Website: bh-photo
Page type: customer-info-address
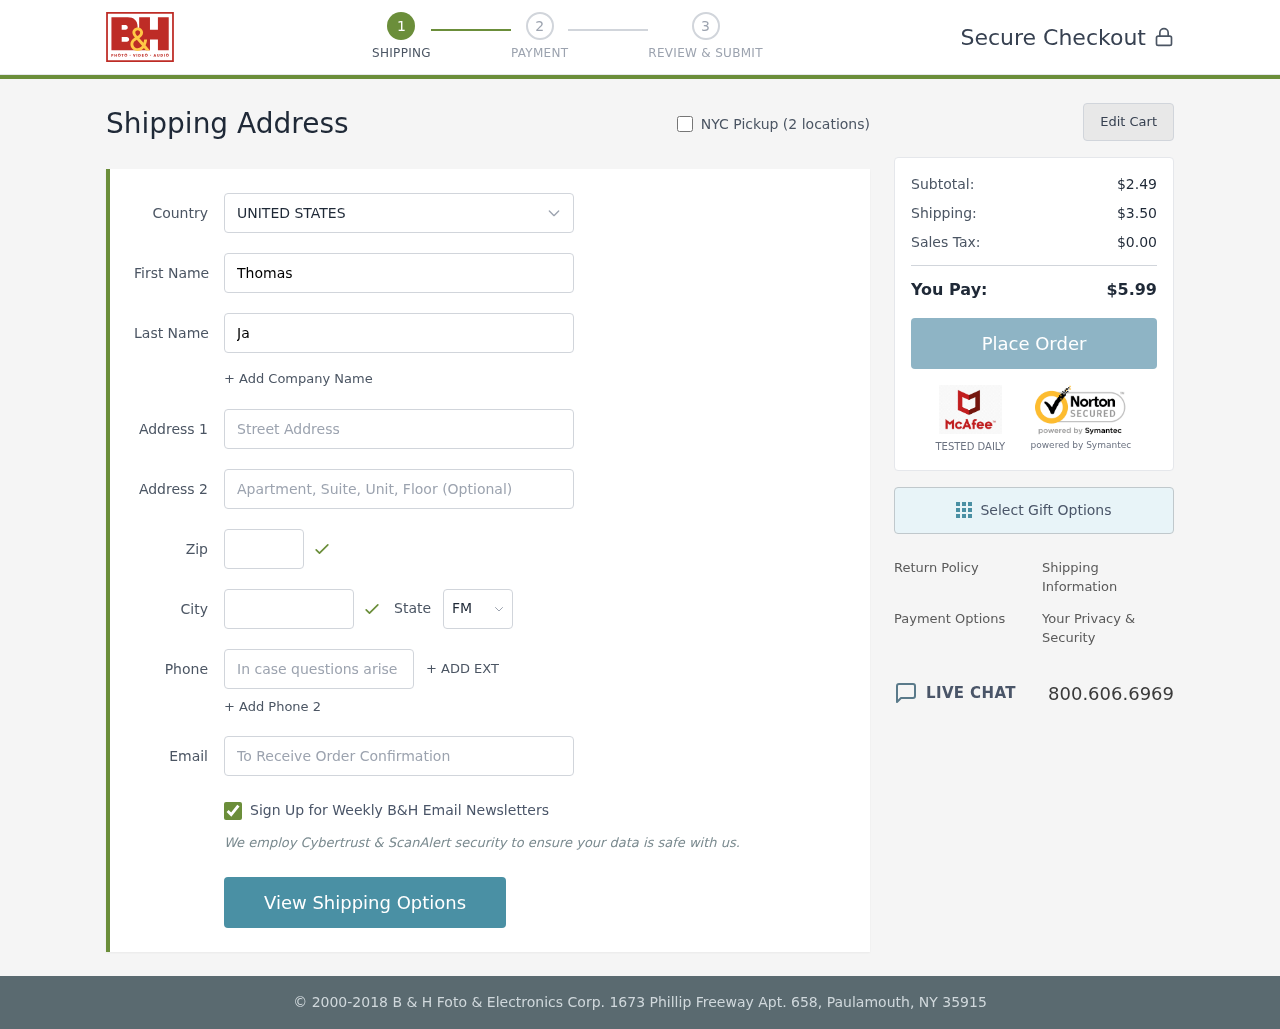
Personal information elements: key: PII_CITY
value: Kimberlyberg
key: PII_COUNTRY
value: United States
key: PII_EMAIL
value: thomasjackson@yahoo.com
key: PII_FIRSTNAME
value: Thomas
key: PII_LASTNAME
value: Jackson
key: PII_PHONE
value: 8083957088
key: PII_POSTCODE
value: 86680
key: PII_STATE_ABBR
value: FM
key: PII_STREET
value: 87588 Bryan Hollow
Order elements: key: ORDER_SUBTOTAL
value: $2.49
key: ORDER_SHIPPING_COST
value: $3.50
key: ORDER_TAX
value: $0.00
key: ORDER_TOTAL
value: $5.99